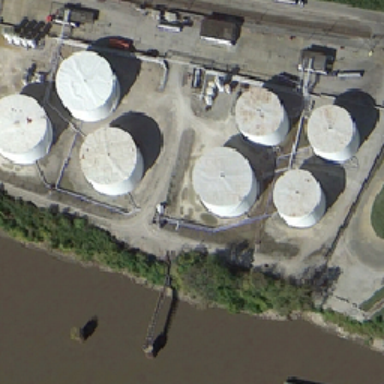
Several white round reservoirs connecting the pipeline are located near the river .